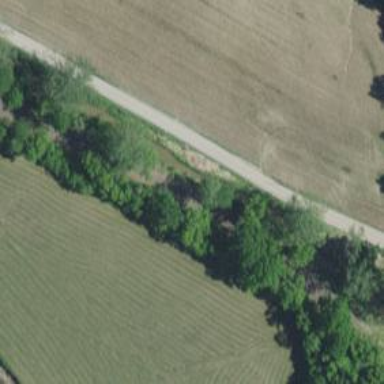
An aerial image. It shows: Preserved railway line with rails.